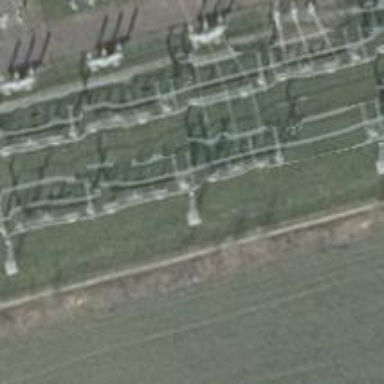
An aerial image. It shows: Power line with three cables configured as busbar.